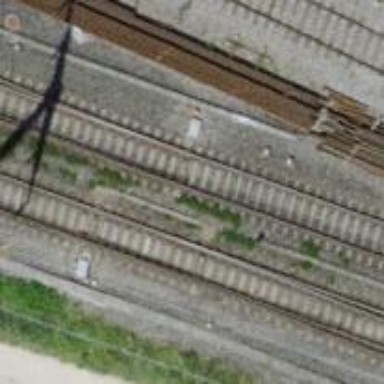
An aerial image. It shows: Single railway track with electrification through contact line.